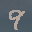
Label: 9